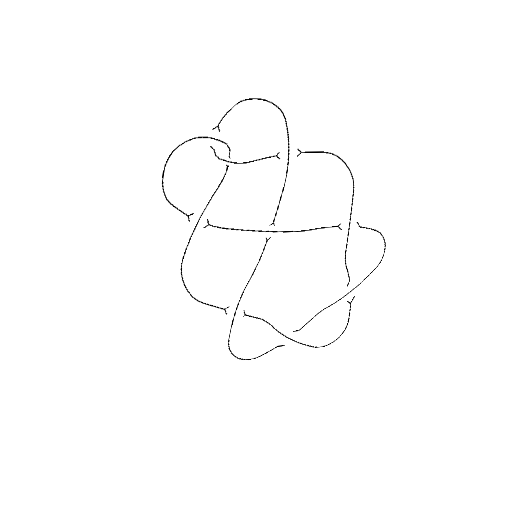
Crossing number: 9